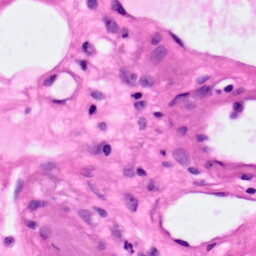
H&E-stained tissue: Pancreatic